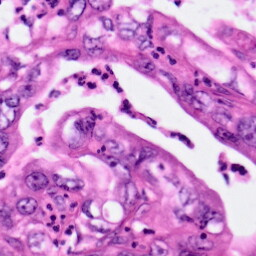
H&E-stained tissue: Pancreatic